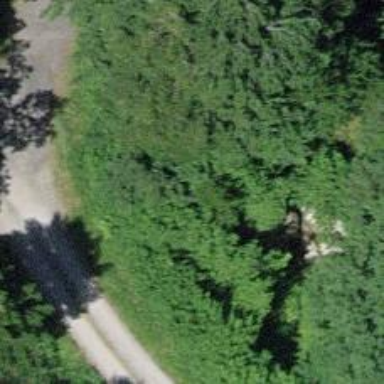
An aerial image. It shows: Culvert tunnel.